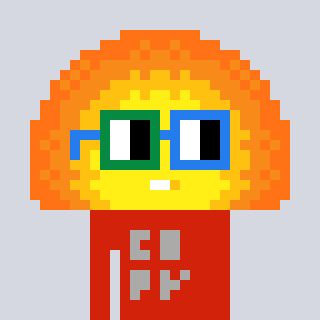
a pixel art character with square green and blue glasses, a sunset-shaped head and a red-colored body on a cool background